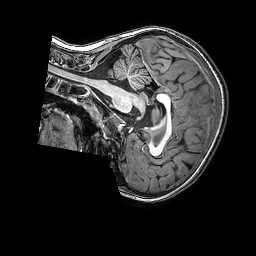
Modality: T1w
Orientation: sagittal
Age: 6
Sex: female
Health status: healthy